Interaction volume radius: 5 \u00c5
Interaction volume height: 25 \u00c5
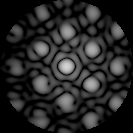
Disorder parameter: 0.2263